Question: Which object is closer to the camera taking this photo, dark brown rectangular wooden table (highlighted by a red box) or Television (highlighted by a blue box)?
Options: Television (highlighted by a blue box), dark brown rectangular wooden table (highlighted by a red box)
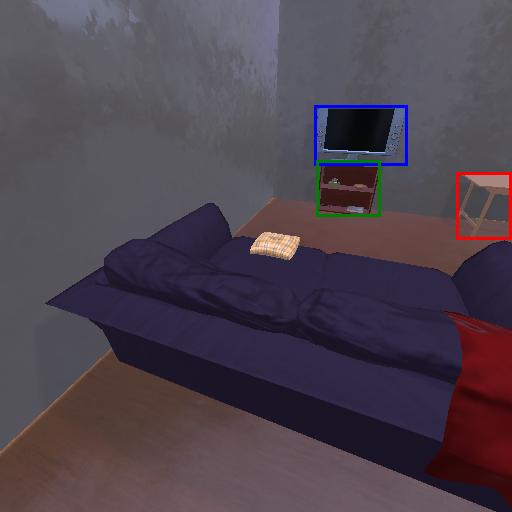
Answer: Television (highlighted by a blue box)